Question: I want to create an simple activity which displays a dialog.
I have in the manifest:
'''
android:theme="@android:style/Theme.Dialog
'''
and in the onCreate() method of the activity:
'''
LayoutInflater inflater = (LayoutInflater) getSystemService(Context.LAYOUT_INFLATER_SERVICE);
View layout = inflater.inflate(R.layout.activity_dialog, (ViewGroup) findViewById(R.id.layout), false);
AlertDialog.Builder builder = new AlertDialog.Builder(this)
.setView(layout);
AlertDialog alertDialog = builder.create();
alertDialog.show();
'''
When I launch the app, it displays properly the dialog, however when I press back button key, it shows me the parent activity as in the image

What I want to achieve is only show the dialog and when the user exits the dialog, the app exits. I do not want to see this nosense pop-up in the middle after that.
How can I do that?
Thanks!
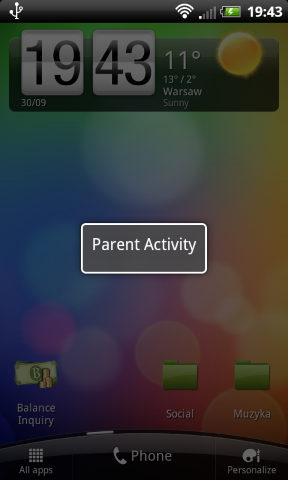
Answer: > What I want to achieve is only show the dialog and when the user exits the dialog, the app exits. I do not want to see this nosense pop-up in the middle after that. How can I do that?
For this you can set a 'OnDismissListener()' on your 'AlertDialog' and in it call 'finish()' to close the 'Activity' inside of 'onDismiss()'. You just set
<URL>
However, what you are doing in your 'manifest.xml' is setting the 'Activity' itself as having a 'Dialog theme'. This means you shouldn't need the 'AlertDialog'. You can just set 'R.layout.activity_dialog.xml' in 'setContentView()' of your 'Activity' in 'onCreate()' and it should give you the same type of effect without the need of the 'AlertDialog' then you can call 'finish()' in 'onBackPressed()' of your 'Activity' and wherever else you need to.